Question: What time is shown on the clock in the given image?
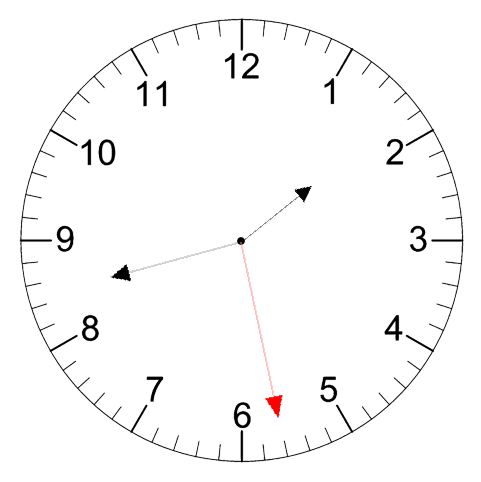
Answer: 01:42:28